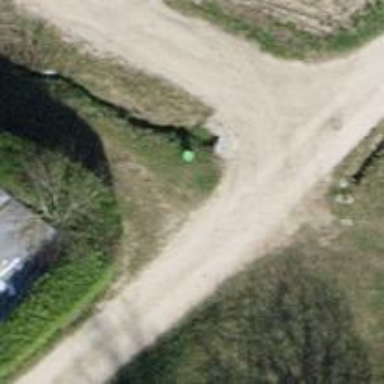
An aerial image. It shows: Culvert tunnel passing through ditch.